Question: When I try to create a Android Project with , m targeting min and target sdk as [Android L] , but compile with option doent hv API 21 and hence i m not able to generate R since it take Android Api 20 for Compilation .

In Above ScreenShot : compile with option doesnt show API 21.
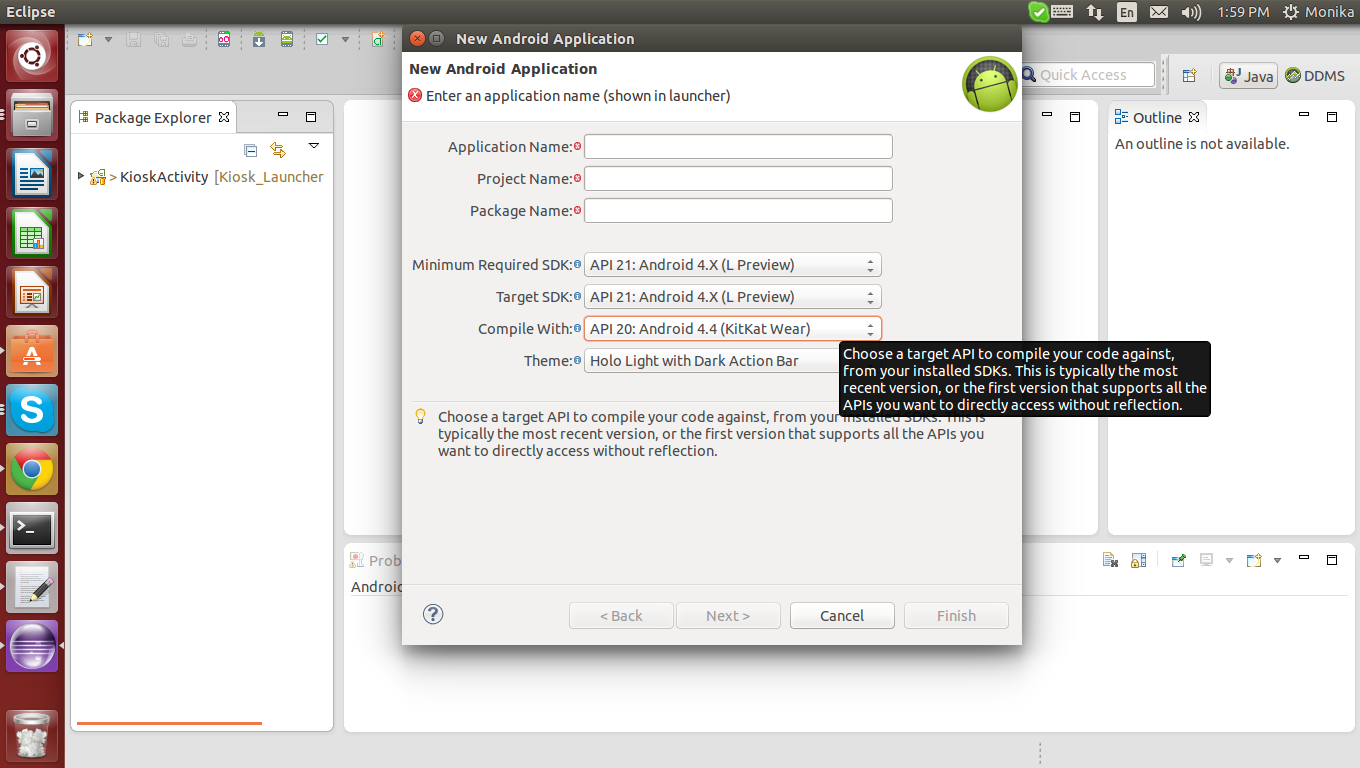
Answer: > Android L need java 7 hence i checked java in ubuntu but since my java version on ubuntu was 6 it didnt worked :(
Other reasons Android L may not work :
1. Ensure u have java 7
2. Update latest ADT
3. Layout[DesignView] contains API 20 as below :
Below was the error i was getting in eclipse :